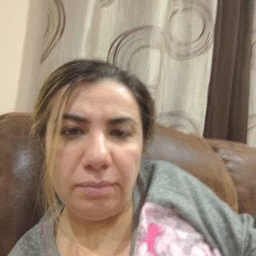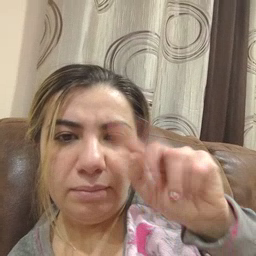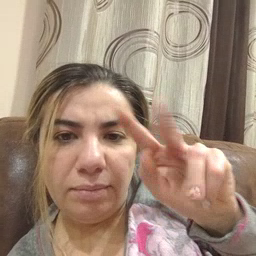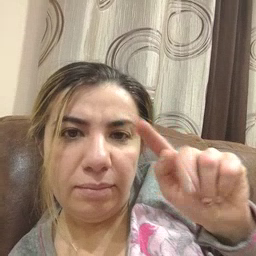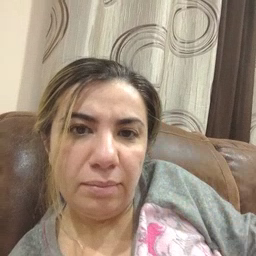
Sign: TV